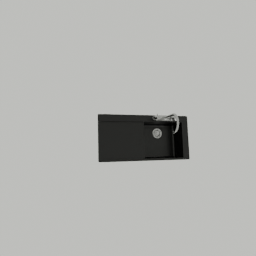
Label: appliances